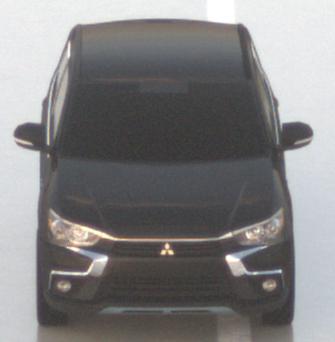
Make: Mitsubishi
Model: Outlander 2.0 Plug-In Hybrid
Detailed model: Outlander (III) Plug-In Hybrid
Model produced from: 2015/10
Model produced until: 2018/08
Doors: 5
Color: black
Road condition: wet road
Daytime: sunrise or sunset
Contrast: low contrast